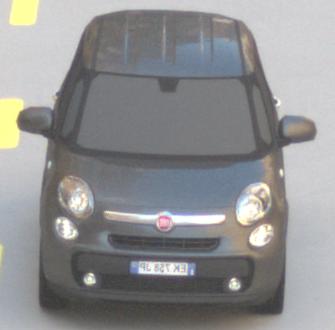
Make: Fiat
Model: 500L 1.4 16V
Detailed model: 500L (199)
Model produced from: 2012/10
Model produced until: 2017/05
Doors: 5
Color: gray
Road condition: dry road
Daytime: morning or afternoon
Contrast: low contrast